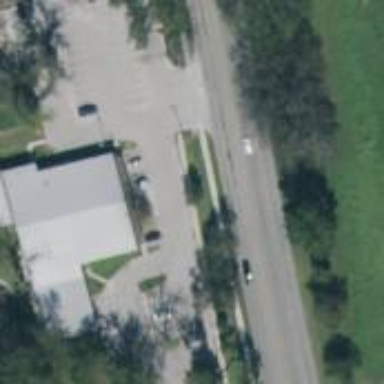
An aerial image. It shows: Fitness center building.